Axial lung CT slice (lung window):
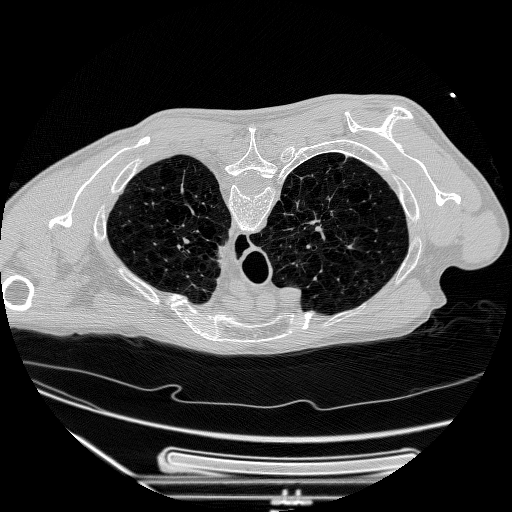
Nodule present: no